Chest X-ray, AP view. Patient: 38 years old, sex M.
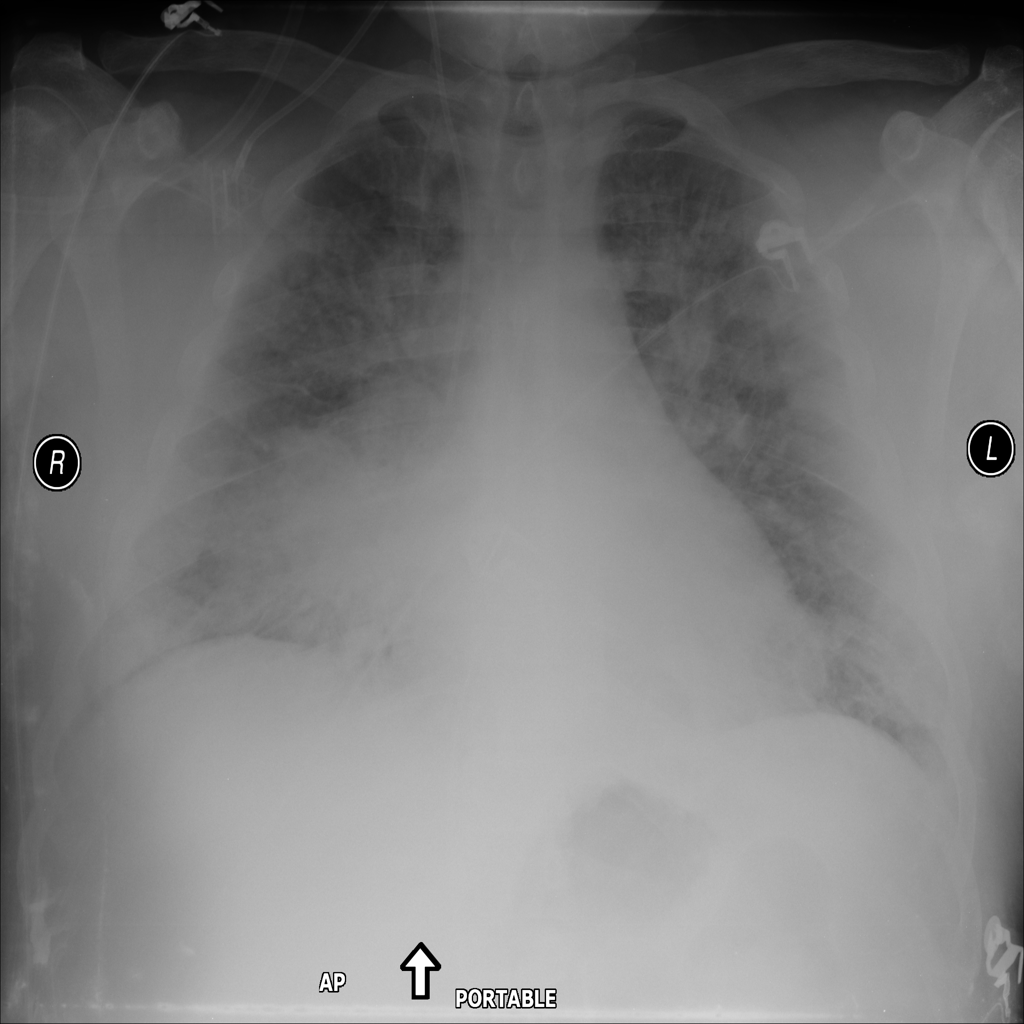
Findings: Infiltration, Mass